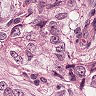
Metastatic tissue present: yes